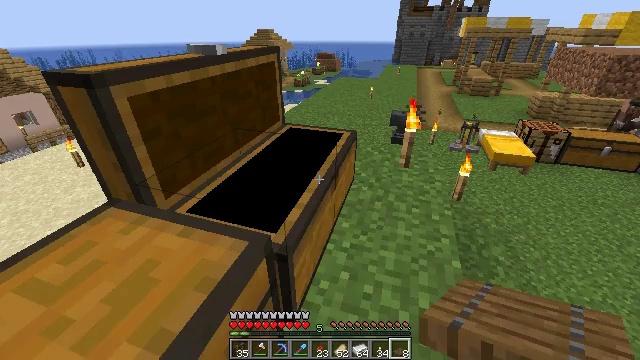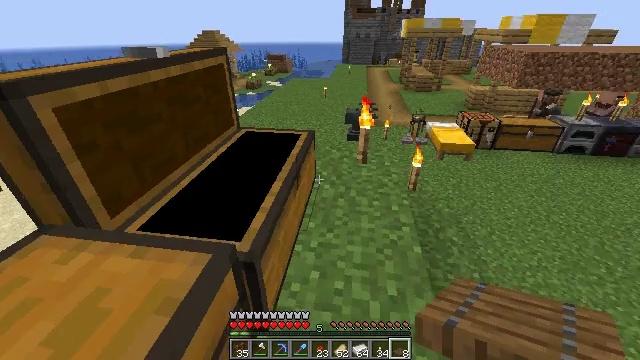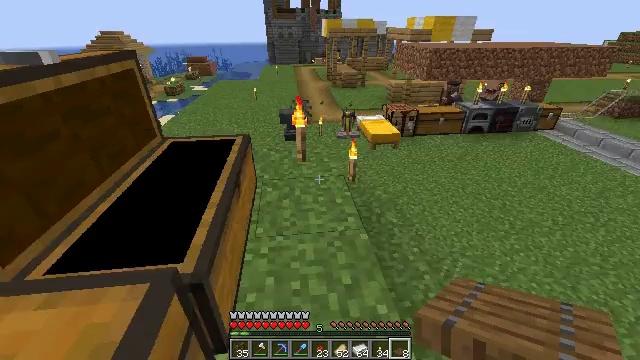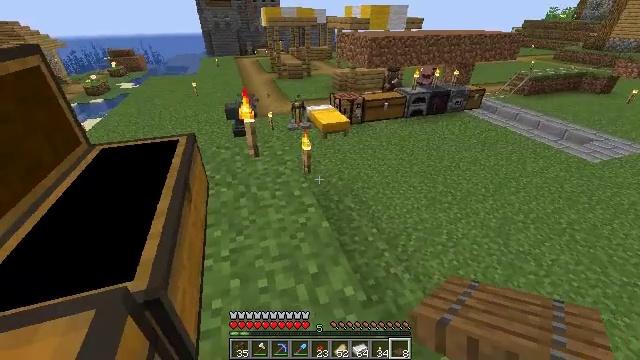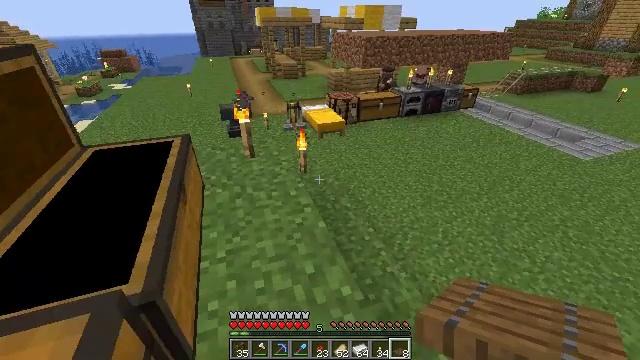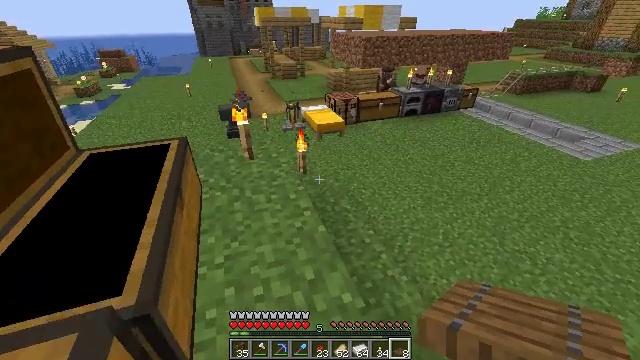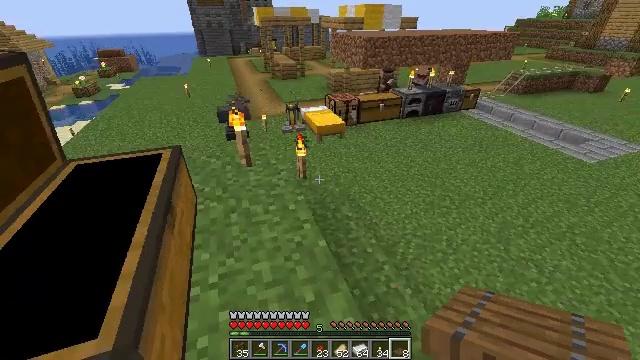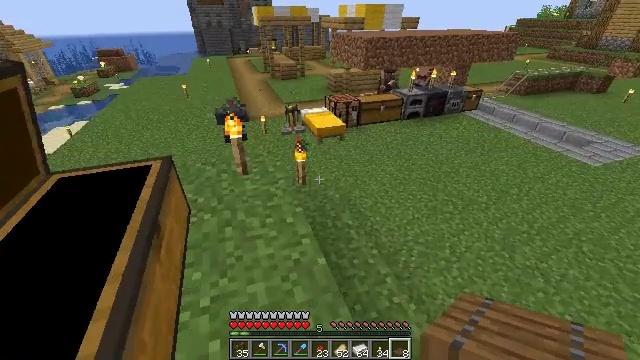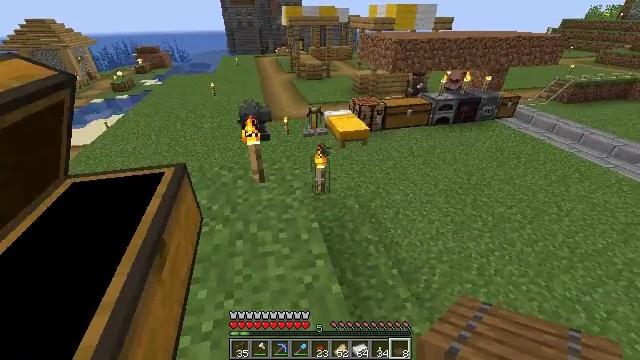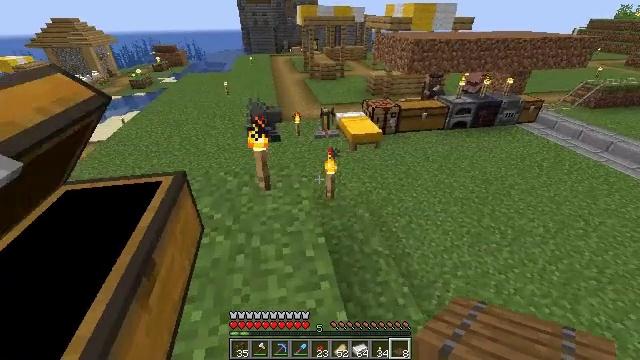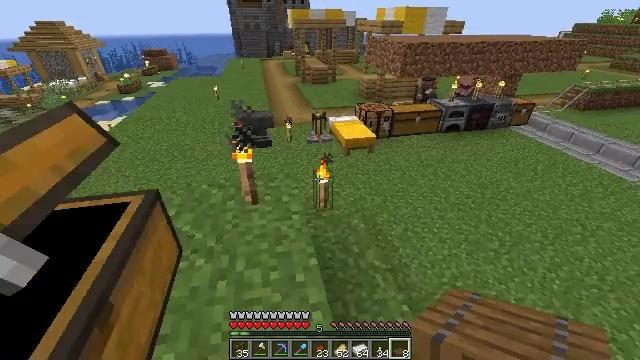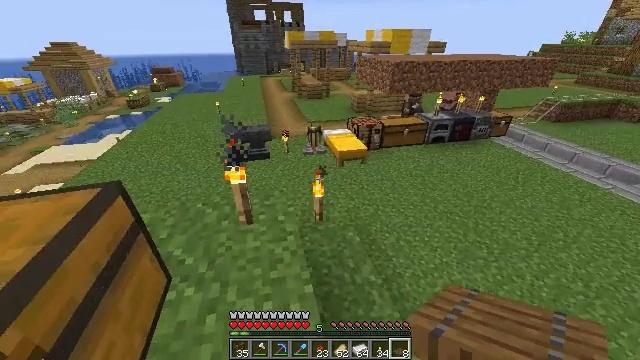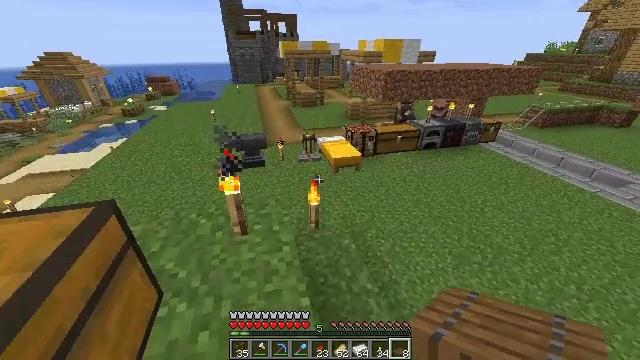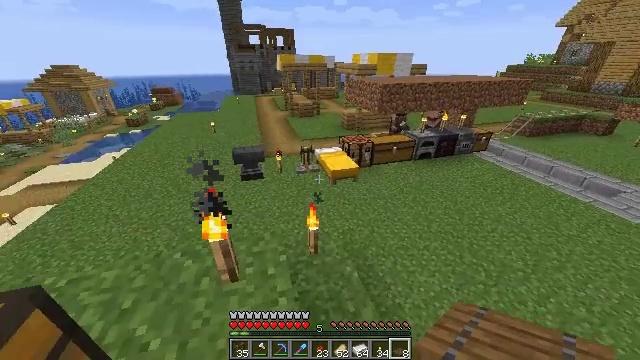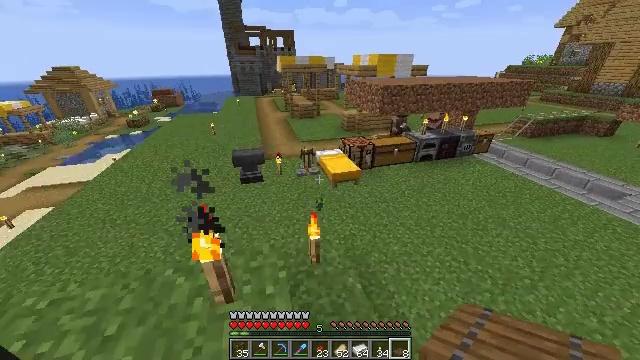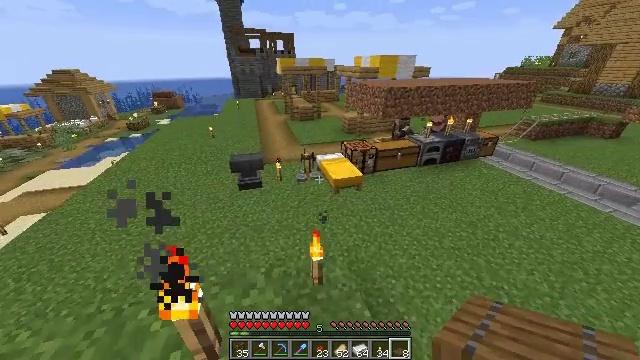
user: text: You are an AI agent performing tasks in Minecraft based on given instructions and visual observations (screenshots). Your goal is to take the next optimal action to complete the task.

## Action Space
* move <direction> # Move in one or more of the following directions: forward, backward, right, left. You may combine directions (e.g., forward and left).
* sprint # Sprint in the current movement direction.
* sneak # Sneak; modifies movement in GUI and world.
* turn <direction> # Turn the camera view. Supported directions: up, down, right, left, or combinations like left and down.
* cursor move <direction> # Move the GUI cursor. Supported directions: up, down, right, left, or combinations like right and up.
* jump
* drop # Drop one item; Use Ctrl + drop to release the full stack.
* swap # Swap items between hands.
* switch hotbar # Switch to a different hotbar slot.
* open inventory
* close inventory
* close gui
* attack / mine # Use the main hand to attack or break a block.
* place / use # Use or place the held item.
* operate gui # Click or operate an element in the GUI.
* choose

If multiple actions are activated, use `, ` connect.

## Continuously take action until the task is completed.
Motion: motion action
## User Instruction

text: Combine sticks and spruce planks to craft a spruce fence gate.
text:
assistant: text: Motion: turn right
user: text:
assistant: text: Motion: turn right
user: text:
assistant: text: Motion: turn right and down
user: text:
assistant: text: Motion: turn right
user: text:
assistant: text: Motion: move forward
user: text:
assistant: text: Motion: move forward
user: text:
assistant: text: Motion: move forward
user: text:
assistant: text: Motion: move forward, turn left
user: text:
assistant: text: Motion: move forward, turn left
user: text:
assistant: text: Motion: move forward, sprint, turn right
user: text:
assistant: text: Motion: move forward, sprint, turn right and up
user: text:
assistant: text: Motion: move forward, sprint, turn right and up
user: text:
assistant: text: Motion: move forward, turn up
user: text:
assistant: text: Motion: move forward, sprint
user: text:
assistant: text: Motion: move forward, sprint
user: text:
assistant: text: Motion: move forward, sprint
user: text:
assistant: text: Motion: move forward, sprint, turn right
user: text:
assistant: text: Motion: move forward, turn right
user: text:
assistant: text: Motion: move forward, turn right
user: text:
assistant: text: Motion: move forward, turn right
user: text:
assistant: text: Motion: move forward
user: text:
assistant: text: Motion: move forward and move right
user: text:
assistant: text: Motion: move forward and move right
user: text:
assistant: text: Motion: move forward and move right
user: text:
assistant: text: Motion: move forward and move right, sprint, turn left
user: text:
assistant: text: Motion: move forward and move right, sprint, turn left
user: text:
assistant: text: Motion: move forward and move right, sprint, turn left
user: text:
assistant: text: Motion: move forward and move right, sprint
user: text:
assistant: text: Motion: move forward and move right, sprint, turn left
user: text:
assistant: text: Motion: move forward and move right, turn left